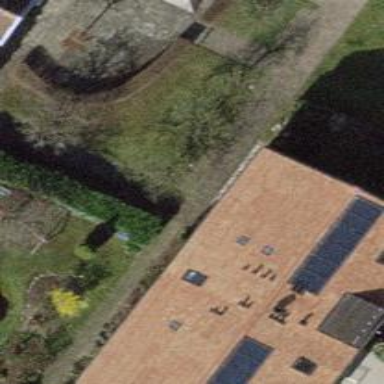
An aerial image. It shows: Garden with evergreen needle-leaved trees.